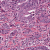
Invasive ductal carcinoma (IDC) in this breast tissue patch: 0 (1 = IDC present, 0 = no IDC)